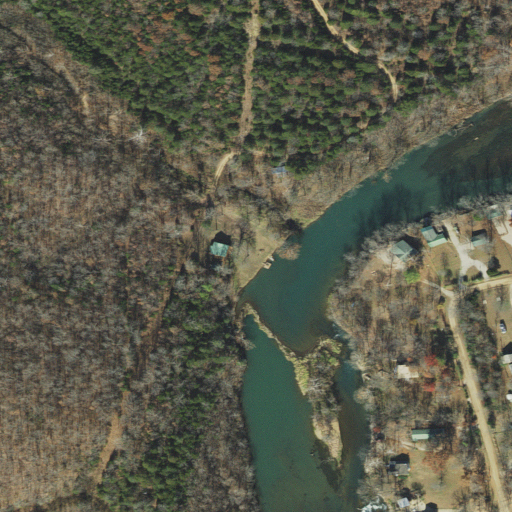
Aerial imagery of valley in Arkansas named Big Cottonwood Hollow containing deciduous forest, mixed forest, open development, open water, grassland, low intensity development, herbaceous wetlands, medium intensity development, pasture, and woody wetlands